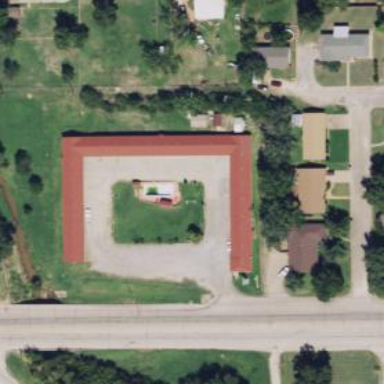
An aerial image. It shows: Motel building.